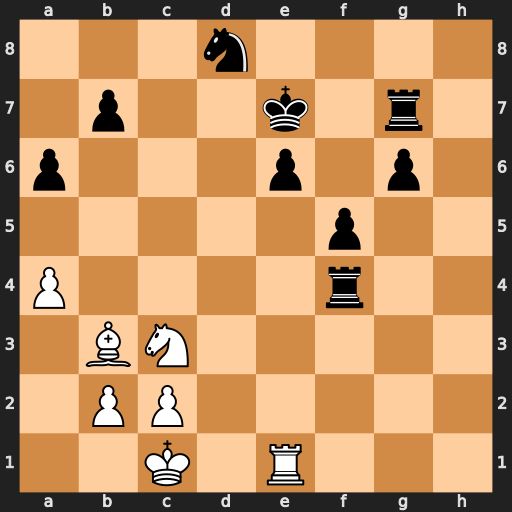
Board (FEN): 3n4/1p2k1r1/p3p1p1/5p2/P4r2/1BN5/1PP5/2K1R3
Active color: w
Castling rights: -
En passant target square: -
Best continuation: Nd5+ Kd6 Nxf4